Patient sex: F
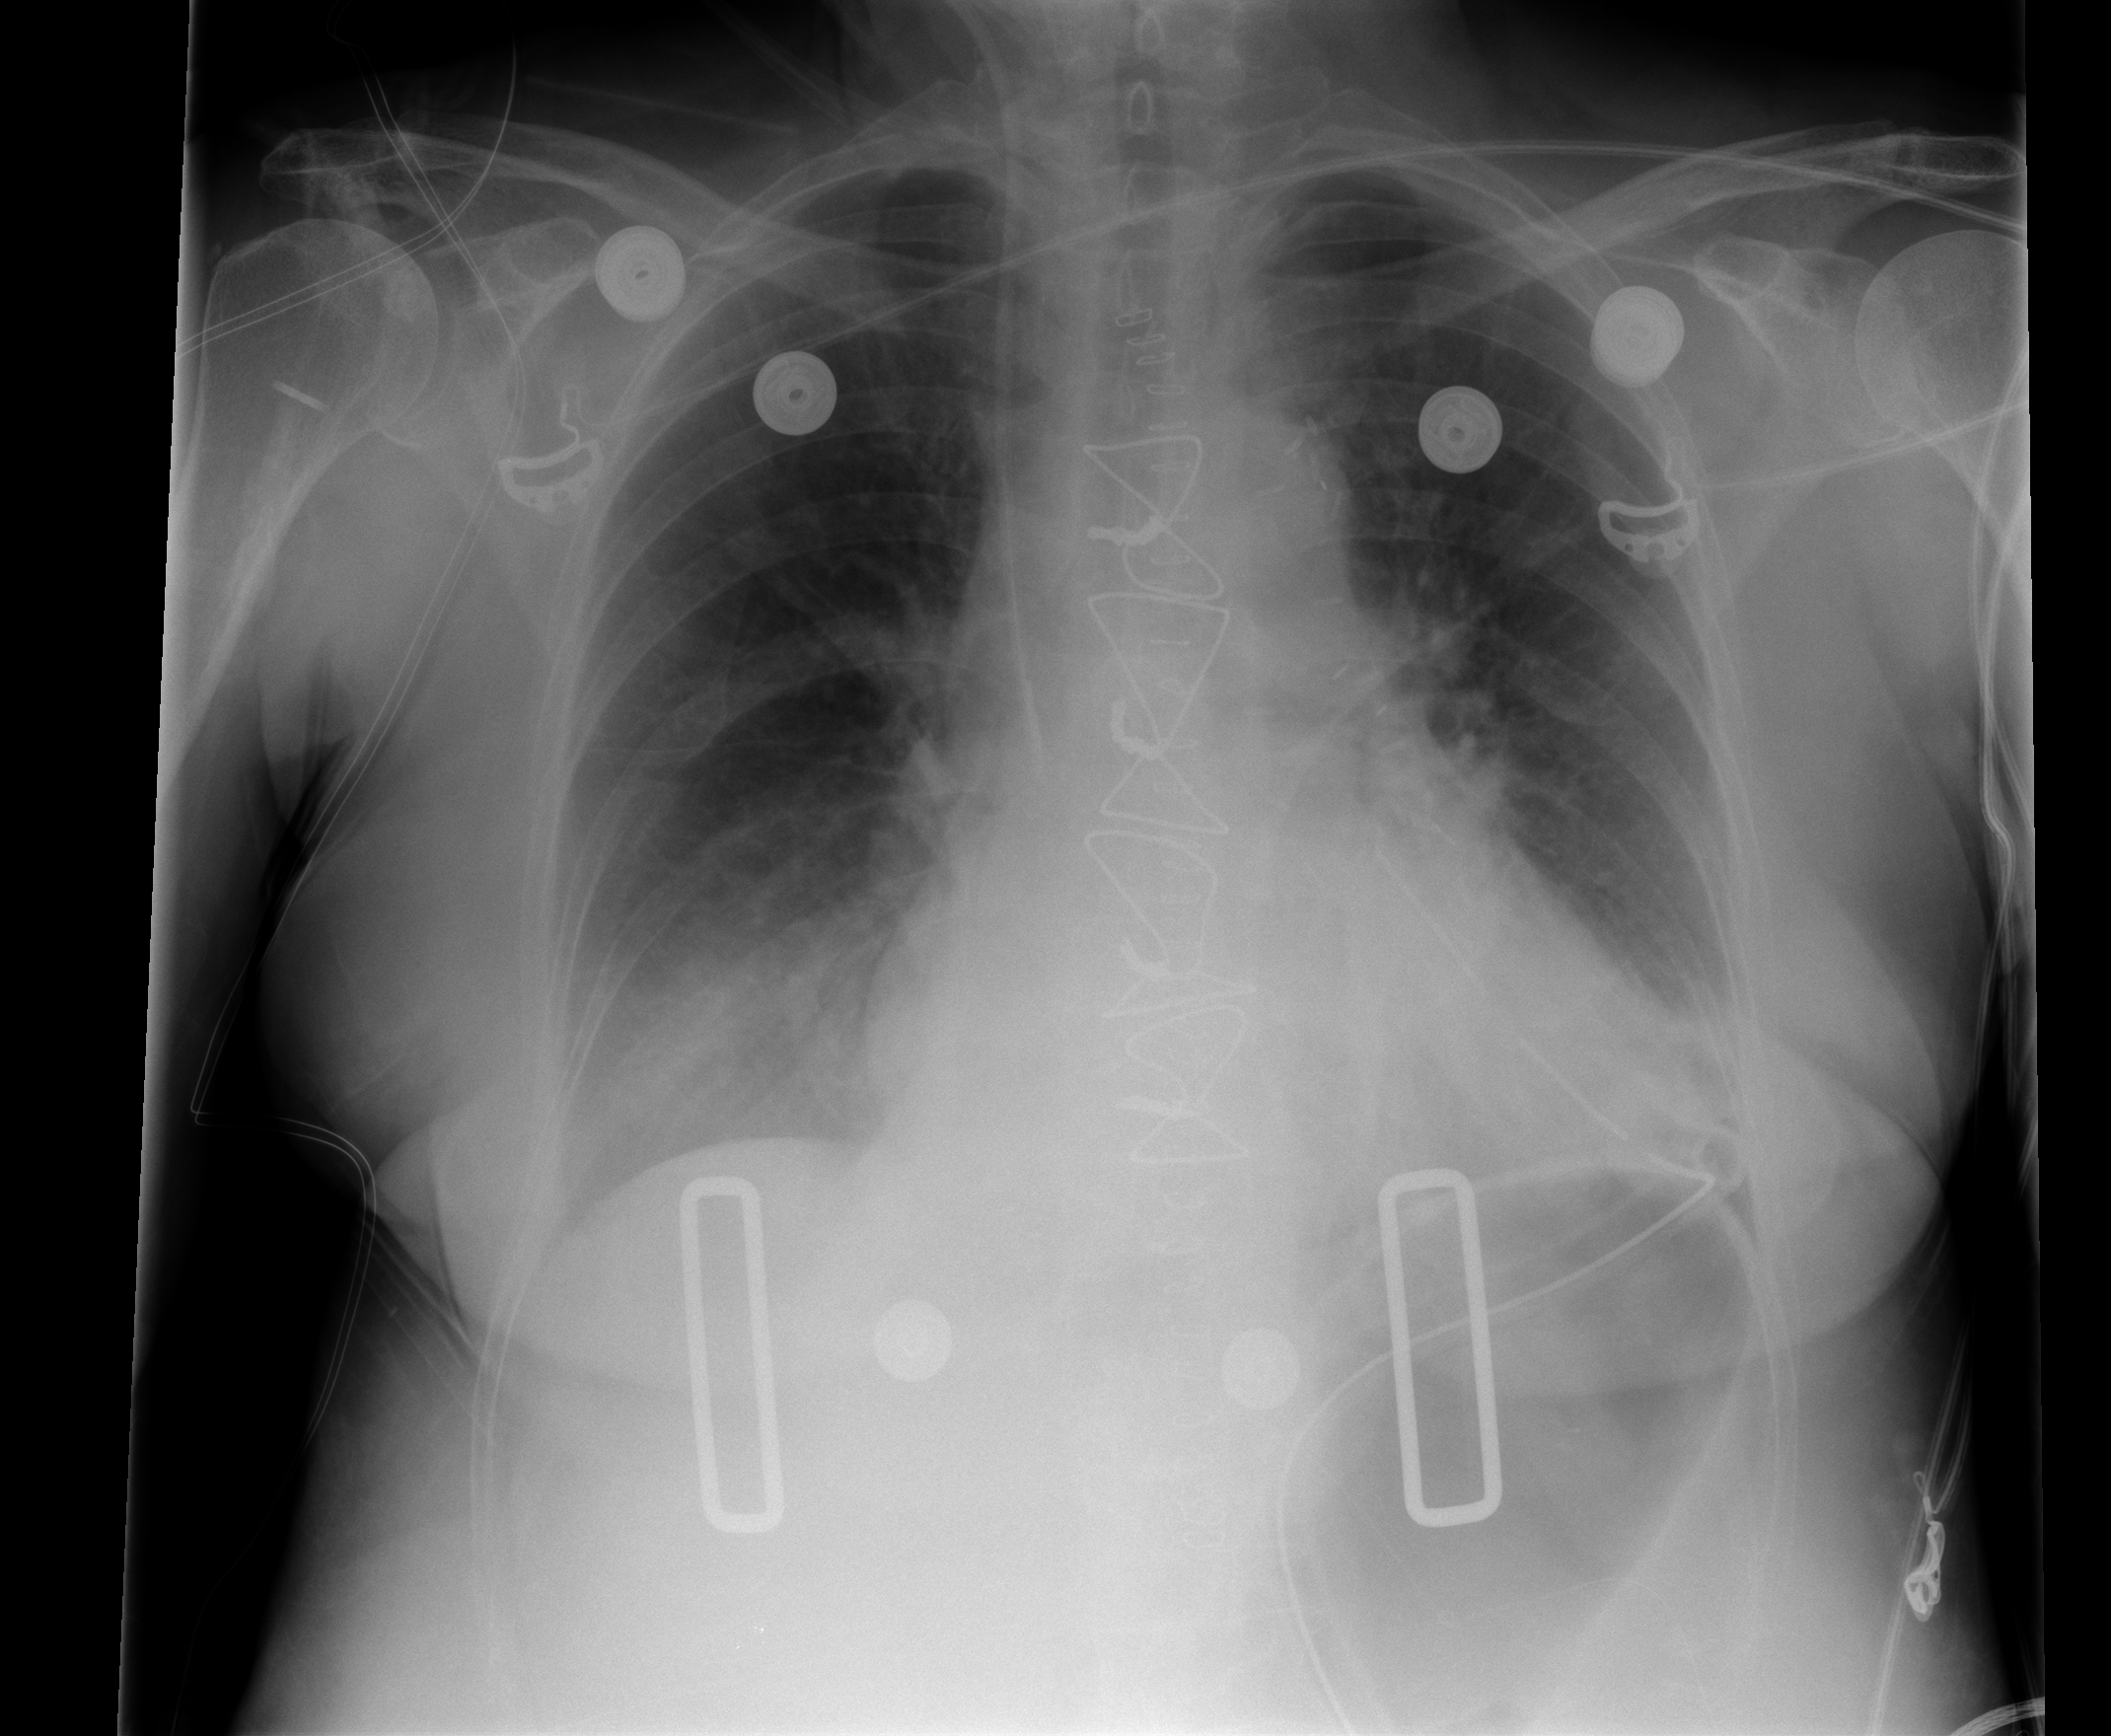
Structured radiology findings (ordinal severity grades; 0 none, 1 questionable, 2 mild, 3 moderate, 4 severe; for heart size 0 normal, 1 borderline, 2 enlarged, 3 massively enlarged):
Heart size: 2
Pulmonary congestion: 2
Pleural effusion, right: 2
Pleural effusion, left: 0
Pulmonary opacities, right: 0
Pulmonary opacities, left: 0
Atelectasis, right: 2
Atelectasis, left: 2